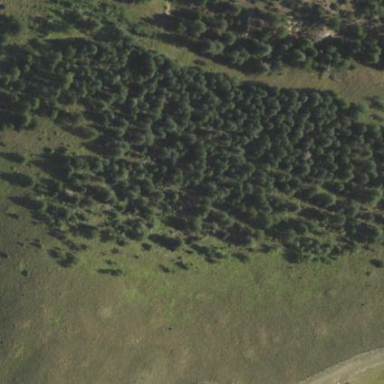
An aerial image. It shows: Dense evergreen needle-leaved woodland with trees.